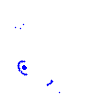
Particle: kaon